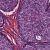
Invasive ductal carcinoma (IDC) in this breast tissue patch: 1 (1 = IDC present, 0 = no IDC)